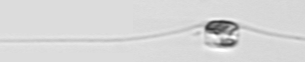
Label: Chaetoceros_danicus